Question: I have a strange error in my Sitecore environment that I've been ignoring since I started development (since it is only a minor inconvenience), and that is the fact that in dealing with large menus near the bottom, they get clipped by the bottom of the browser. Items then should detect the bottom and build upward, I guess, but they just don't. I have gone through the Sitecore Initial Configuration for Internet Explorer document several times.
Has anyone come across this?
Thank you for your time.

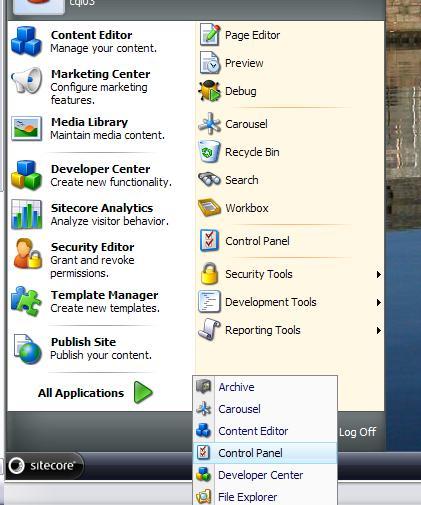
Answer: Try adding the Sitecore site to your Local Intranet zone in IE, if it's not already.
(btw this is probably a better question for SuperUser, though doubt many sitecore folk monitor that stackexchange)